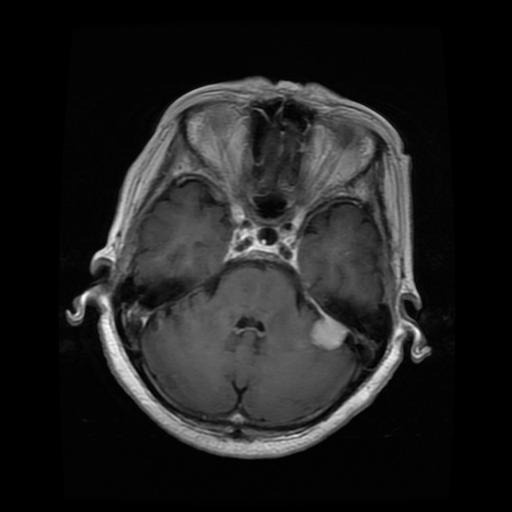
Label: meningioma